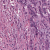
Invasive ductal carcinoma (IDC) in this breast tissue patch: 1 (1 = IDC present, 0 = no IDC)